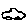
Label: car